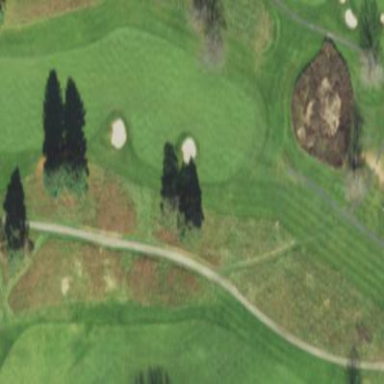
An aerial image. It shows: Golf pitch.